Question: I want to plot email from and to in world. For example, I received the following number of emails from the following countries and I live in USA.
'''
recievedcountry <- c("India", "China", "France", "Chile", "Australia", "Chad",
"Nepal", "Burma")
rfrequency <- c(12, 20, 5, 2, 12, 1, 3, 2) # frequency of emails
sendcountry <- c("Canda", "USA", "France", "India", "China", "Japan")
sfrequency <- c(14, 108, 12, 15, 18, 4)
'''
This what I tried but I do not know how to conect with lines:
'''
require(fields)
world(xlim=c(-90,90),ylim=c(-180,180), xaxt = "s", yaxt = "s")
grid()
'''
The following is my hypothesize model:

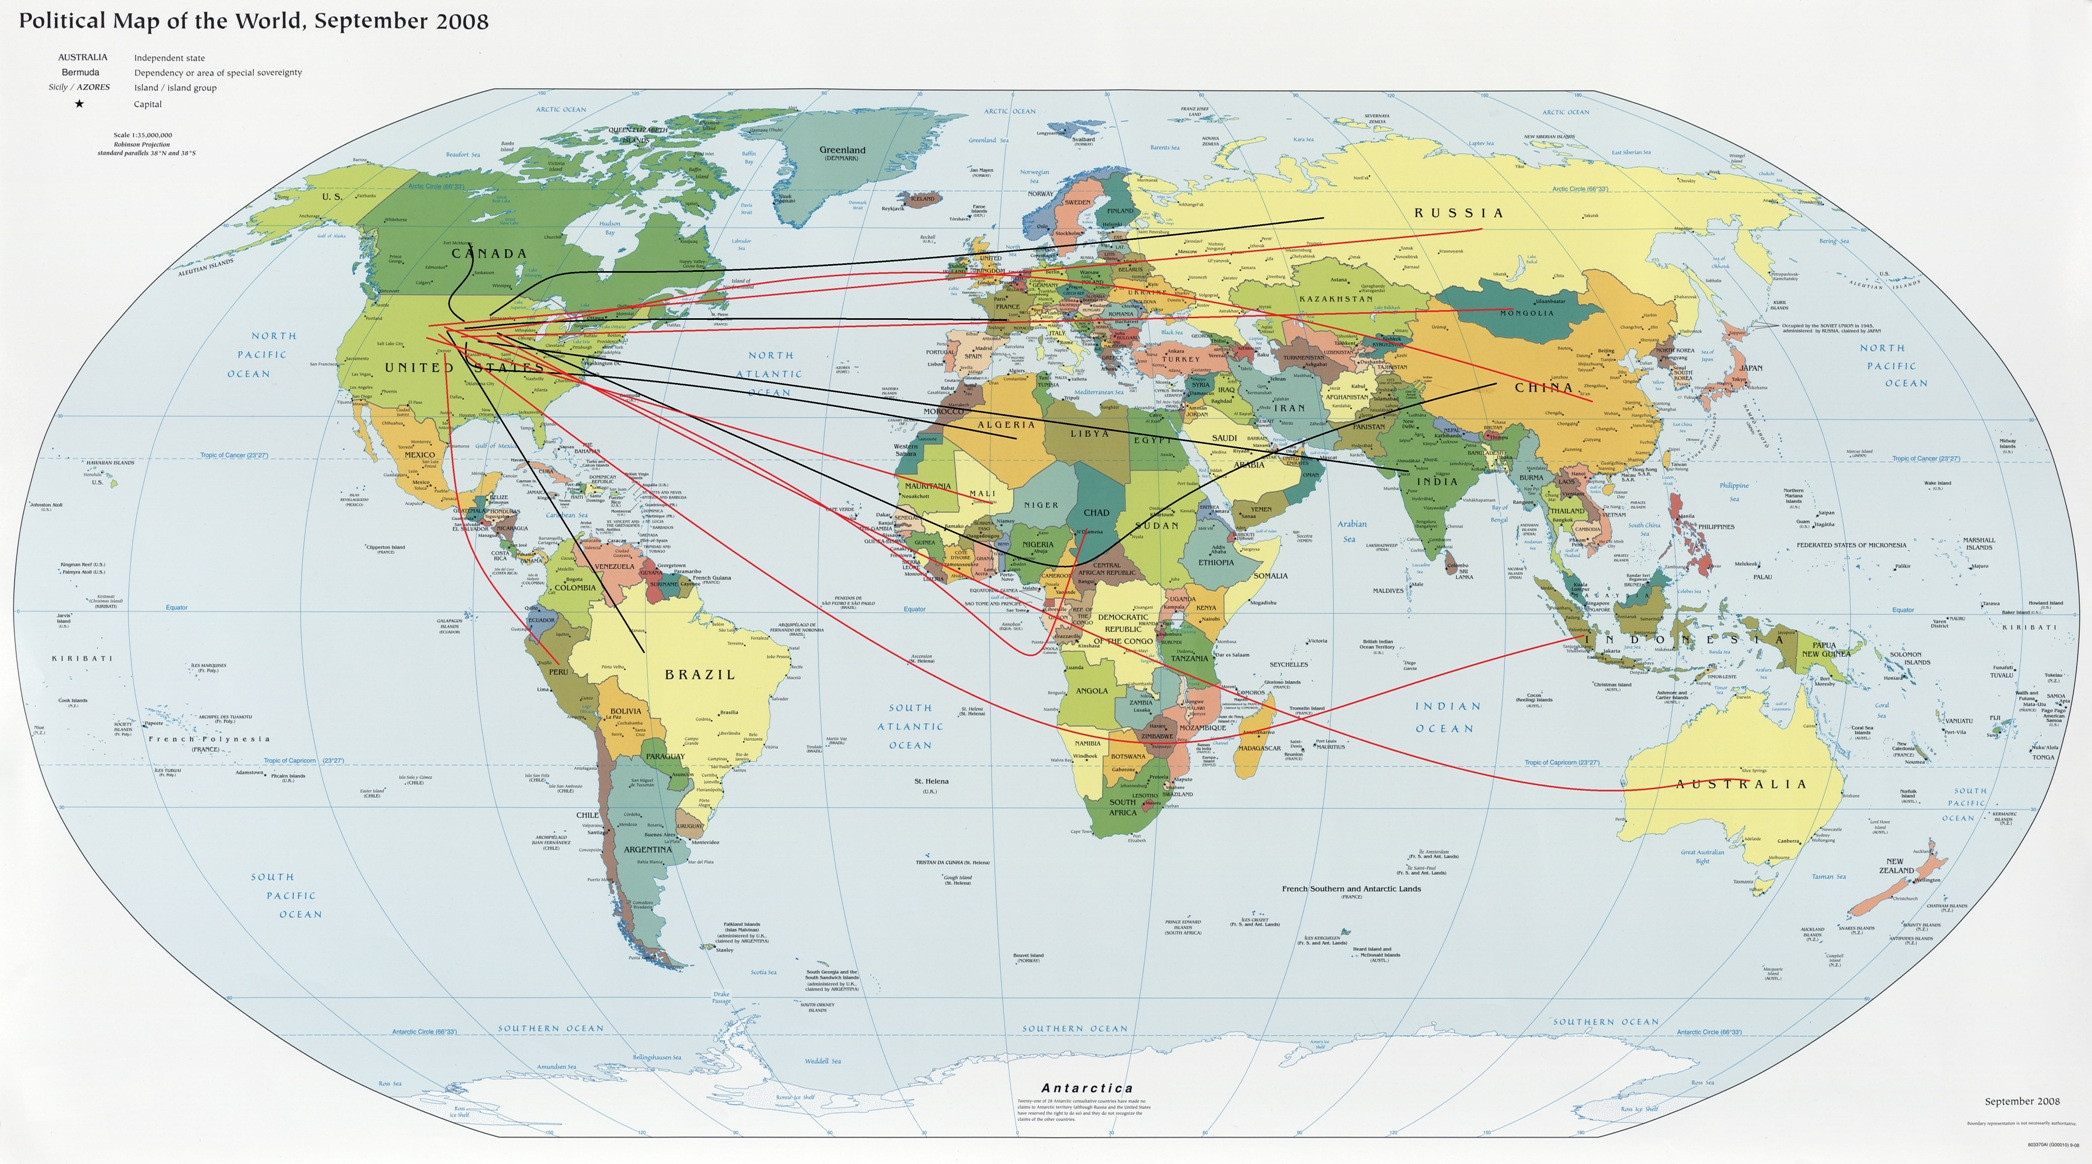
Answer: This has been thought before. Look at this blog entry, it describes how to construct such a map very carefully.
<URL>